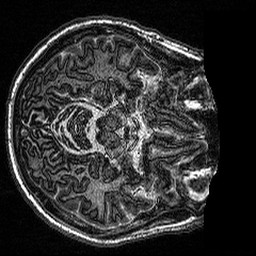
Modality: MP2RAGE
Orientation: axial
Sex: male
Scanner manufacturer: siemens
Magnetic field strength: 3 T
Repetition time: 5 s
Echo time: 0.00292 s